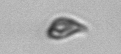
Label: Cryptophyta